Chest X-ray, AP view. Patient: 41 years old, sex M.
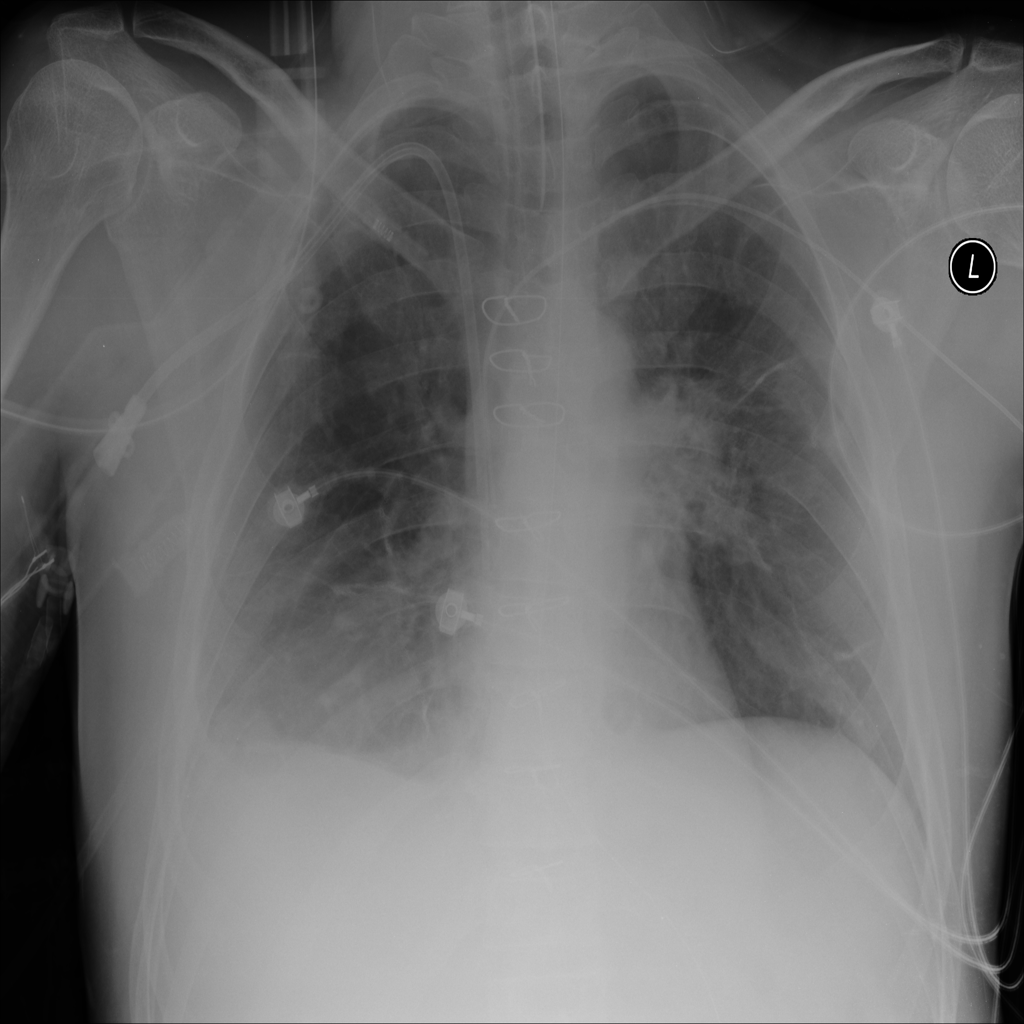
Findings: Mass